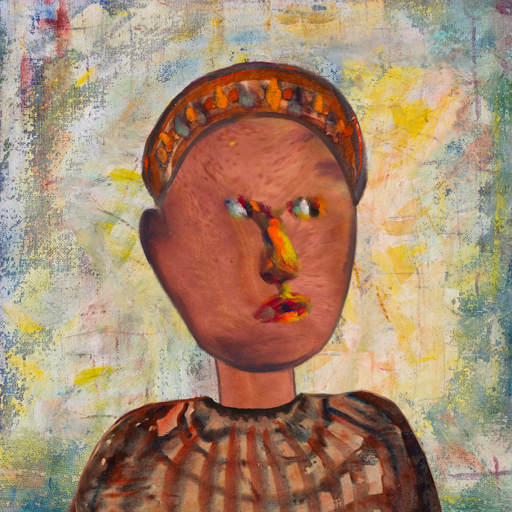
Background: Irani, Head And Neck Side: Mother_And_Son_Mother, Face Side: An_Impression, Bust: Orphan, Hair Side: Blank, Head Accessory: Hypocrite, Second Necklace: Blank, Necklace: Blank, Baby: Blank